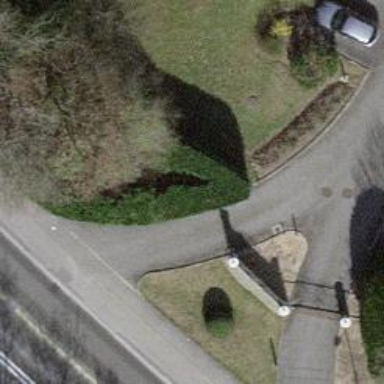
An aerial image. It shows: Gate.